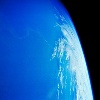
Label: water